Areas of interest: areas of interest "Car Dealership"
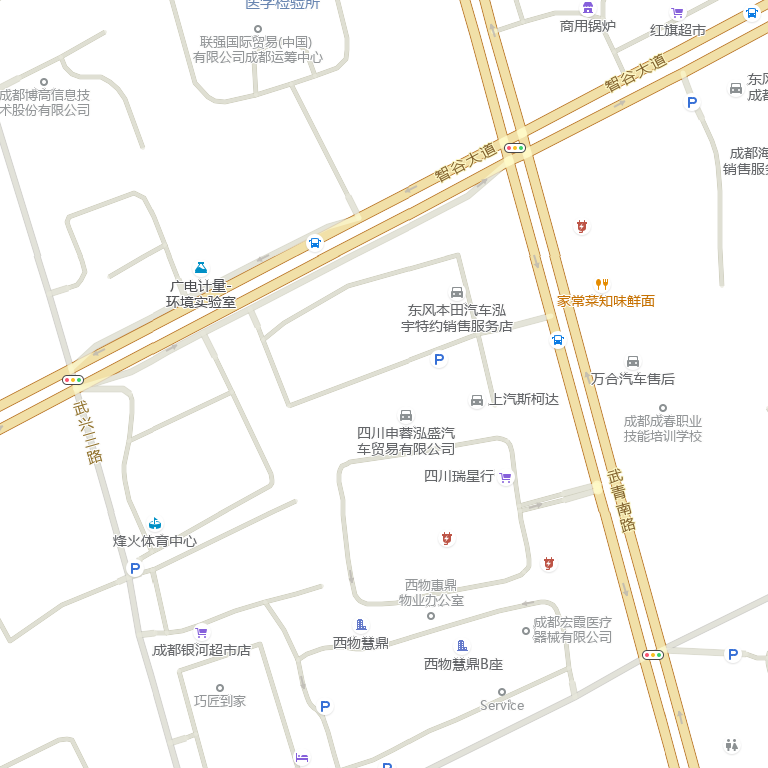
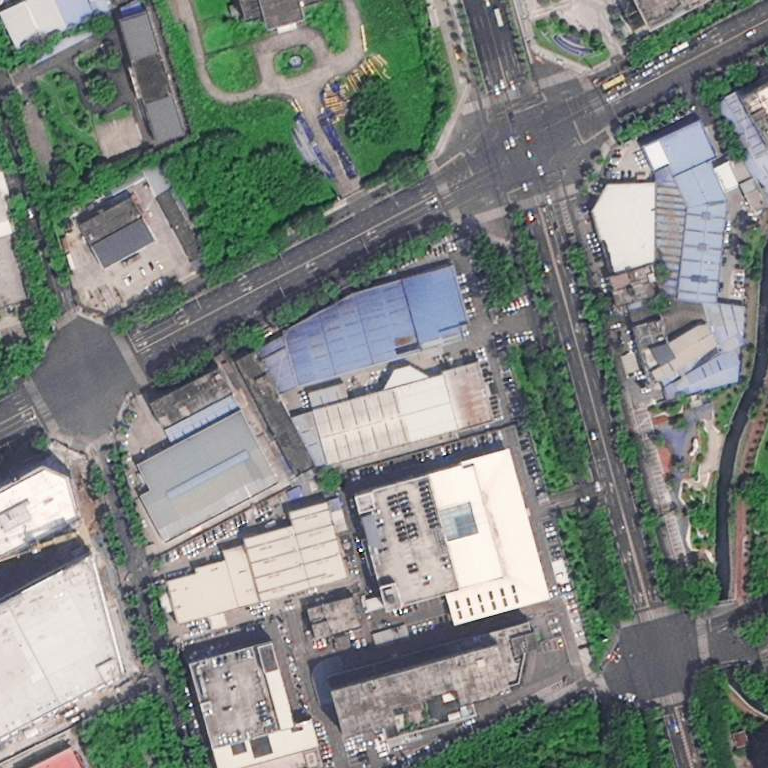